Question: For a small app, I have a login screen. On Auth, A tab bar controller with two views (one with navigation controller) is presented. I am following this tutorial. It uses core data. <URL>

The tutorial calls a segue. But I would like to use presentModalViewController. It works, except I am wondering how to pass a managedObjectContext to the View inside Navigation Control inside tab bar controller.
I read this <URL>, but the comments under second answer say it is not the right method.
Can someone tell me the correct way to do it? I am looking to know how to get a reference to a view inside the tabbar controller so that I can set the managedobjectcontext for that view.
Thanks
In appDelegate.h:
'''
@interface AppDelegate : UIResponder <UIApplicationDelegate>
@property (readonly, strong, nonatomic) NSManagedObjectContext *managedObjectContext;
'''
My appDelegate.m :
'''
- (BOOL)application:(UIApplication *)application didFinishLaunchingWithOptions:(NSDictionary *)launchOptions
{
LoginViewController *rootView = (LoginViewController *)self.window.rootViewController;
rootView.managedObjectContext = self.managedObjectContext;
}
'''
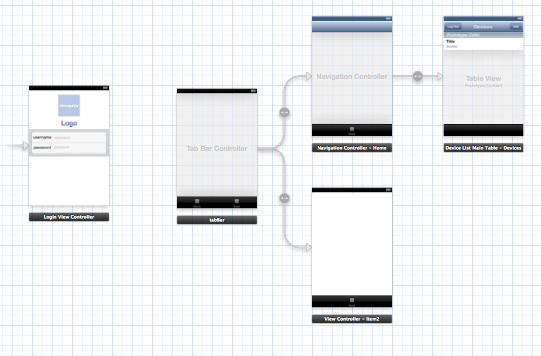
Answer: Actually what I tend to do is grab the context from the tabBarController of the view you are in. For instance, in your viewWillAppear from the view in the tab bar just create an instance of self.tabBarController and set your views context to that context. That way you can just pass the context to the tabBar and each view can reference that tabBar's context.
Something like this.
'''
MainTabBar *parentTabBarController = (MyTabBar *)self.tabBarController;
self.managedObjectContext = parentTabBarController.managedObjectContext;
'''